Question: I'm using a img tag before a h3 tag, no break statements used. But when I run it in the browser it displays the 2 tags on separate lines. Is there a CSS technique that can fix this or maybe an even easier tag attribute that will make the two elements display on the same line?
Thanks in advance!
------------------------------- edit ----------------------------------------------
The answers so far work well. But it's not there quite yet. If you look at the screenshot you'll see what I want (I should've specified in the first place, i know)...
If I use one of the methods above, you'll see that the h3 tag is not floating in the middle of the img tag. I want the h3 tag to float right in the middle of the image..

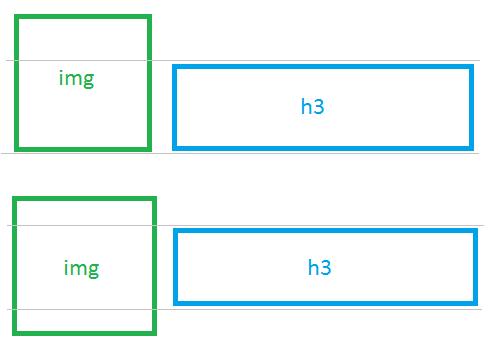
Answer: Two options:
1. Use a line-height attribute for h3 which equals to your img's height.
2. Use padding-top and padding-bottom for to your h3 and play with it to get what you want.